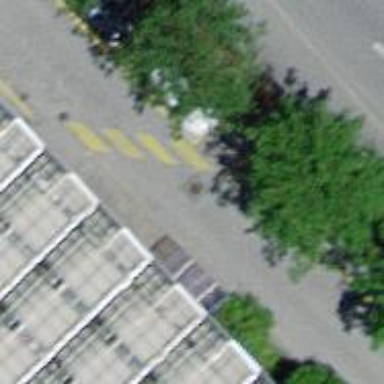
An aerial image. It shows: Raised kerb.